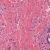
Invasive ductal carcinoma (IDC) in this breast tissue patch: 1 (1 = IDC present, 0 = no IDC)